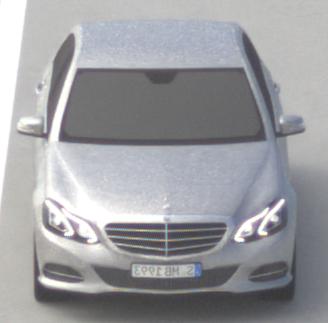
Make: Mercedes-Benz
Model: E 200
Detailed model: E-Class (212) Limousine
Model produced from: 2013/04
Model produced until: 2015/10
Doors: 4
Color: white
Road condition: dry road
Daytime: midday
Contrast: medium contrast